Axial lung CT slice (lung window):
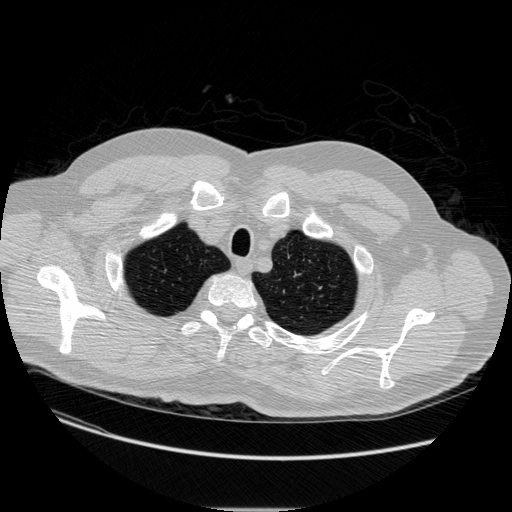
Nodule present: no